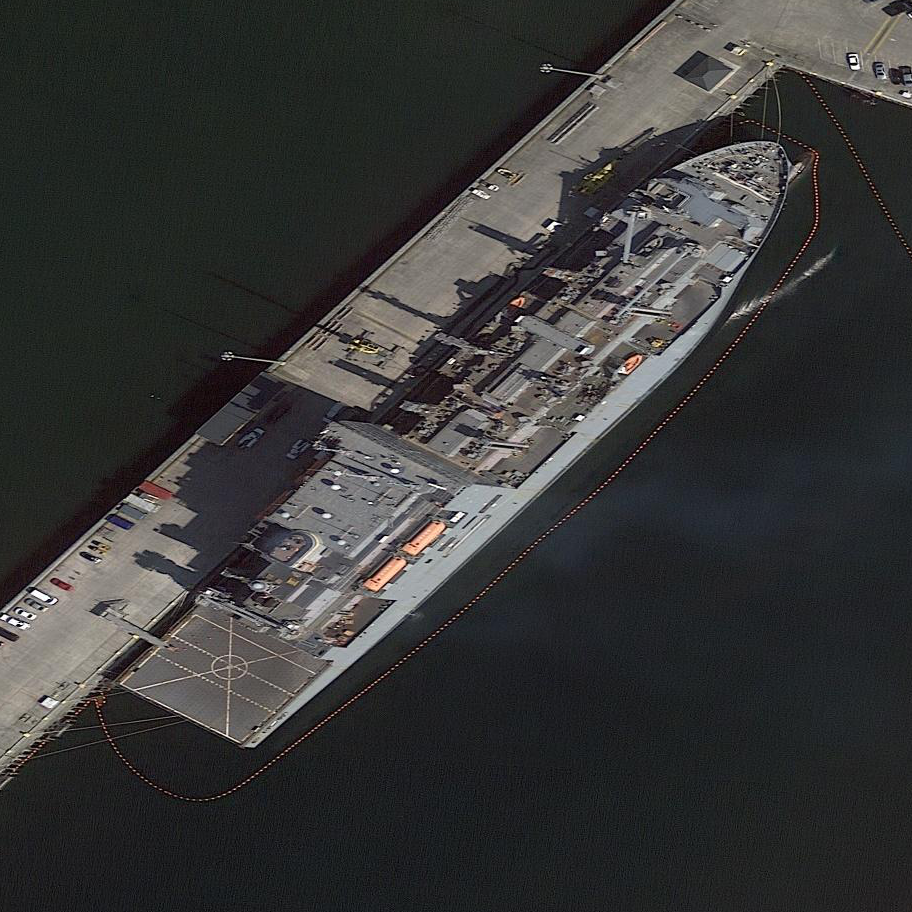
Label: Crane_ship